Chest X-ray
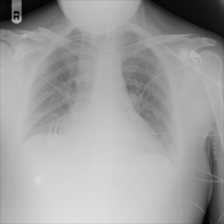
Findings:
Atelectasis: negative
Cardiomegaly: negative
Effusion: negative
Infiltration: negative
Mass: negative
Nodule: negative
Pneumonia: negative
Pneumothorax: negative
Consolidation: negative
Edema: negative
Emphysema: negative
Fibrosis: negative
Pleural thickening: negative
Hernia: negative